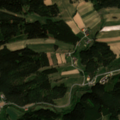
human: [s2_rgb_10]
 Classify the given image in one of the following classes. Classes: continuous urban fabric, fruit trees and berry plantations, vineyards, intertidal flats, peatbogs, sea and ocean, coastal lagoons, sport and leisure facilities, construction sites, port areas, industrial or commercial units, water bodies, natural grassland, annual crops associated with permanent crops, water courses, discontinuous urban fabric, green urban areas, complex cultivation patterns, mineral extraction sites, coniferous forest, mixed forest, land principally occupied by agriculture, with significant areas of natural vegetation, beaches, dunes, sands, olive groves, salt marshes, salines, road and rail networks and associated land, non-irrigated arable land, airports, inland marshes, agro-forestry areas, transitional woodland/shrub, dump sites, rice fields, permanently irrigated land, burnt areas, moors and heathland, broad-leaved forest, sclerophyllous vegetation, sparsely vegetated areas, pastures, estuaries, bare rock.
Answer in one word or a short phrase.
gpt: non-irrigated arable land, land principally occupied by agriculture, with significant areas of natural vegetation, coniferous forest